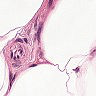
Metastatic tissue present: no